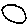
Label: circle